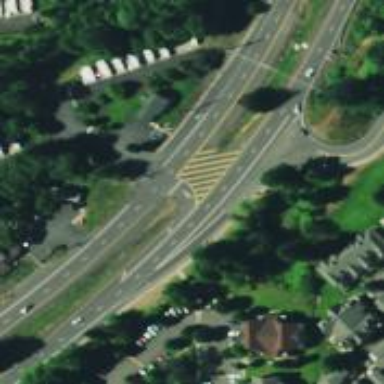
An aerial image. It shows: Trunk link highway.